Field crop: tomato
Growth stage: 1
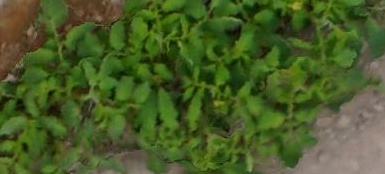
Species: tomato